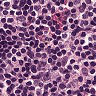
Metastatic tissue present: no